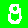
Digit: 9